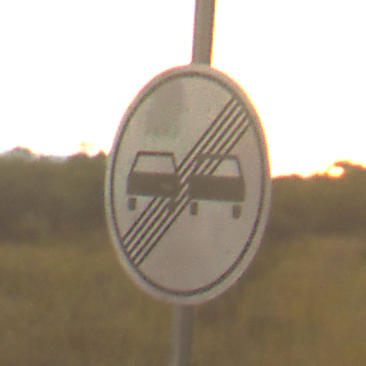
Verkehrszeichen: EndeUeberholverbot
Umgebung: Outdoor, Nature
Tageszeit: Night
Wetter: Clear
Licht: Natural
Jahreszeit: NotSpecified
Kontrast: LowContrast